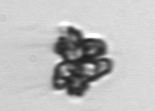
Label: Corymbellus